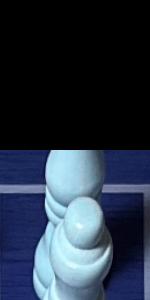
Label: Bishop_White